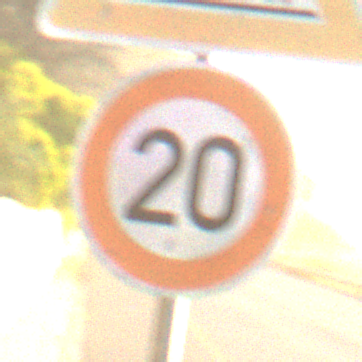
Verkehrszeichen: Geschwindigkeit20
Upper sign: SplittSchotter
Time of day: SunriseSunset
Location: Outdoor (Nature)
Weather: PartlyCloudy
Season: NotSpecified
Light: Natural